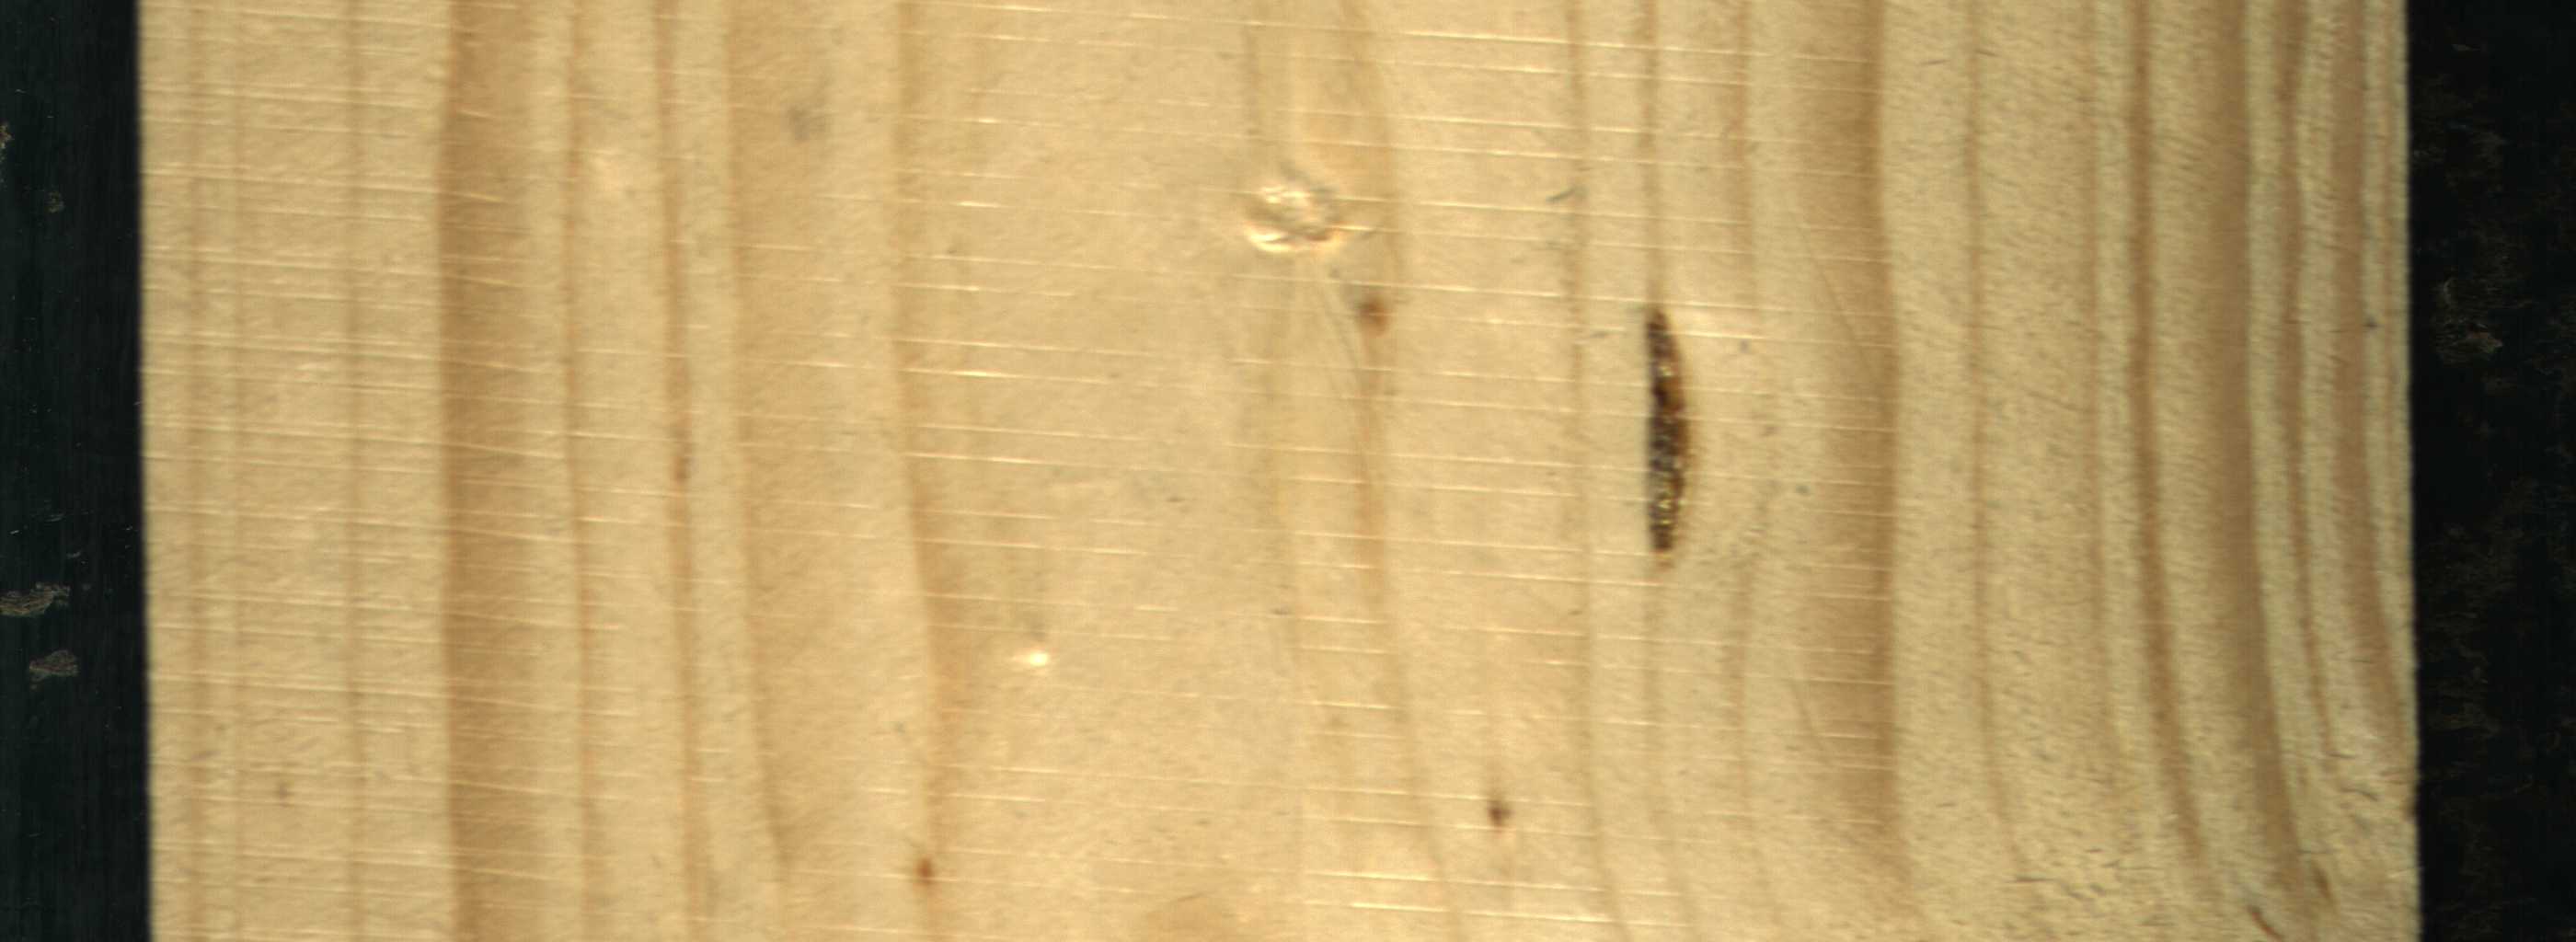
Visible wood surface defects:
resin